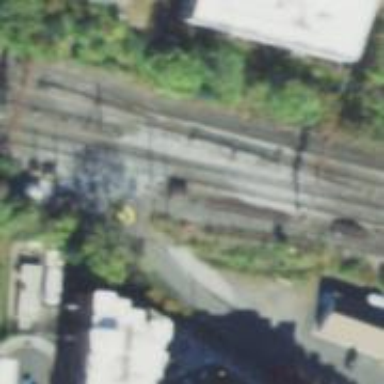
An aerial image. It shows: Railway with electrified contact lines.